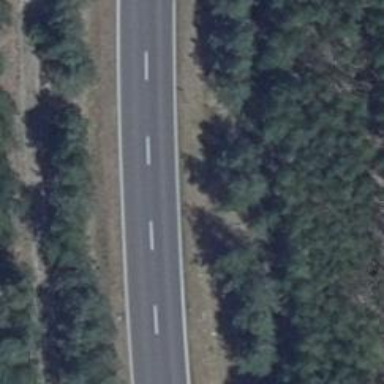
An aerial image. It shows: Asphalt road classified as primary highway. It is designated as motorroad.